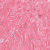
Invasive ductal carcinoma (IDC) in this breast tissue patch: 0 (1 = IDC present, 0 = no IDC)